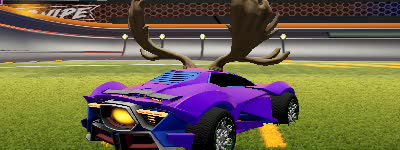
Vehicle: werewolf